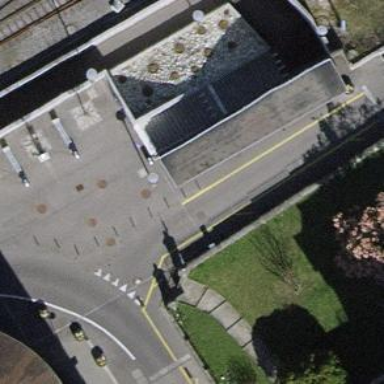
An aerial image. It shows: Bollard.